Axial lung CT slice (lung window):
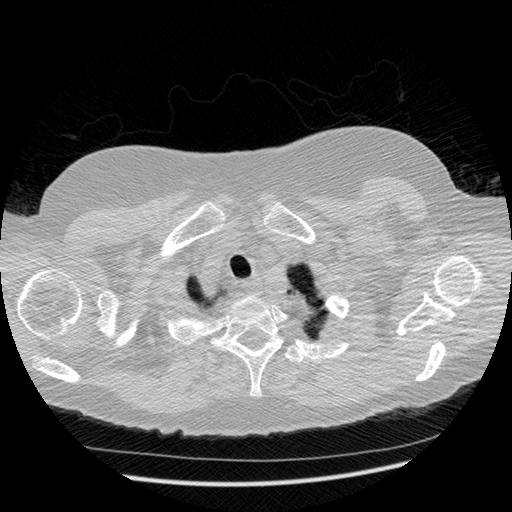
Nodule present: no